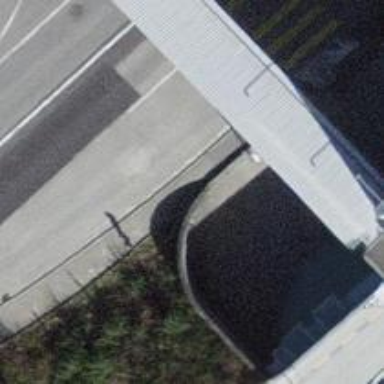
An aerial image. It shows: Wall barrier.